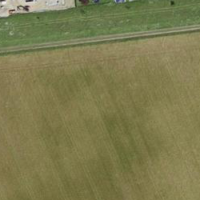
EUNIS habitat code: 52
Species observed at this site:
Vicia sepium